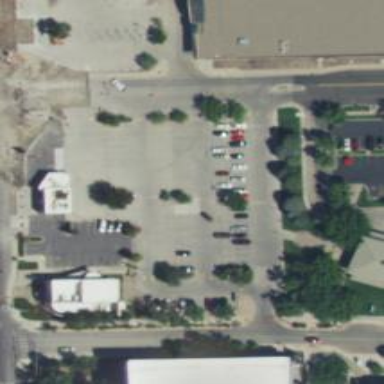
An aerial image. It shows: Parking space.